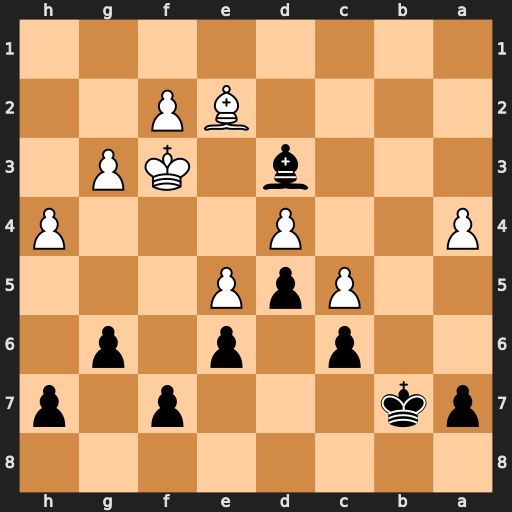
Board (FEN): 8/pk3p1p/2p1p1p1/2PpP3/P2P3P/3b1KP1/4BP2/8
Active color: b
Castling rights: -
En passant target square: -
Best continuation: Bxe2+ Kxe2 Ka6